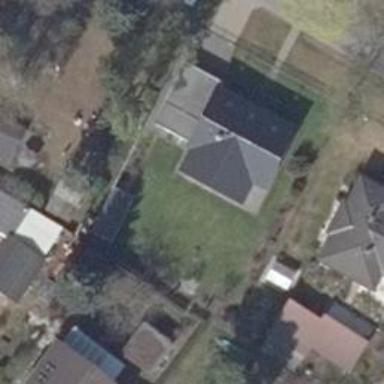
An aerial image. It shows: Simple and straightforward house.